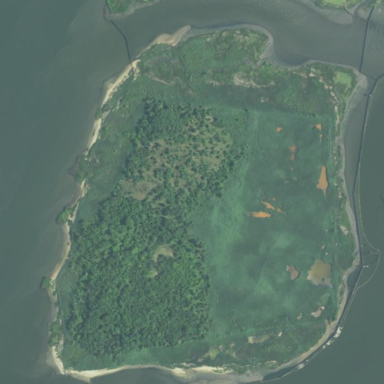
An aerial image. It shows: Island nature reserve.